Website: lowes
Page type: customer-info-address
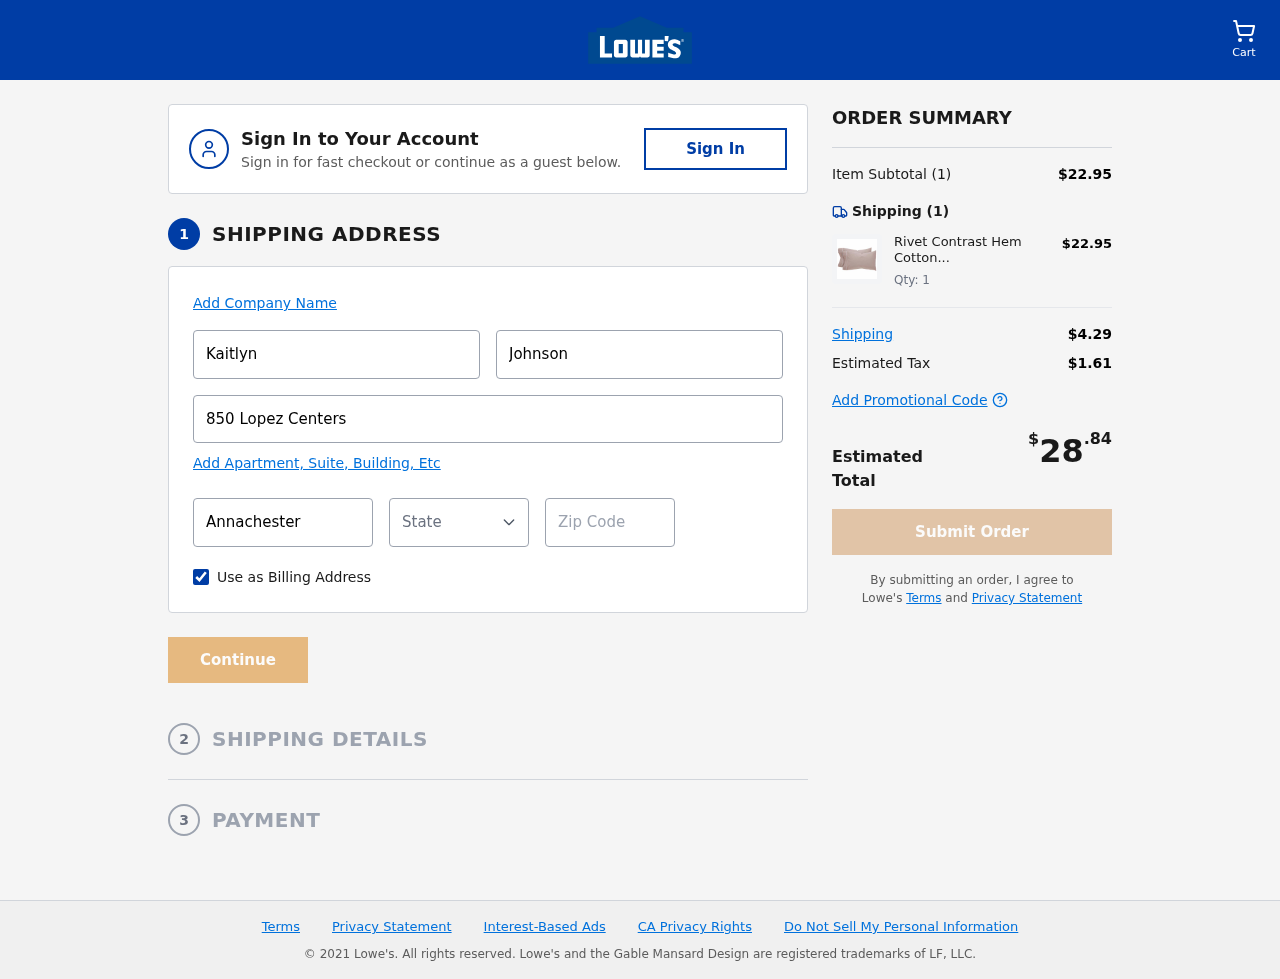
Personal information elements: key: PII_CITY
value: Annachester
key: PII_FIRSTNAME
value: Kaitlyn
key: PII_LASTNAME
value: Johnson
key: PII_POSTCODE
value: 46391
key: PII_STATE_ABBR
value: NJ
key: PII_STREET
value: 850 Lopez Centers
Product elements: key: PRODUCT1_NAME
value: Rivet Contrast Hem Cotton Linen Pillowcase Set
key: PRODUCT1_PRICE
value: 22.95
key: PRODUCT1_QUANTITY
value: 1
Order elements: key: ORDER_NUM_ITEMS
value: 1
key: ORDER_SUBTOTAL
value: $22.95
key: ORDER_NUM_ITEMS2
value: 1
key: ORDER_SHIPPING_COST
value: $4.29
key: ORDER_TAX
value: $1.61
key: ORDER_TOTAL
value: $28.84